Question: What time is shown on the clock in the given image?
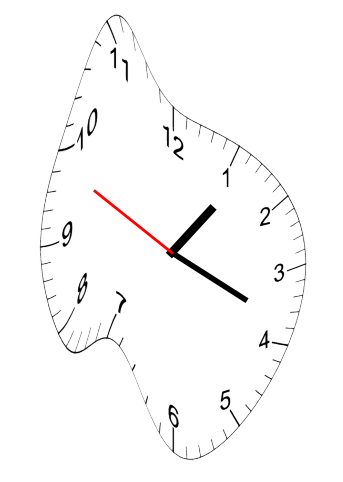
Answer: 01:18:49